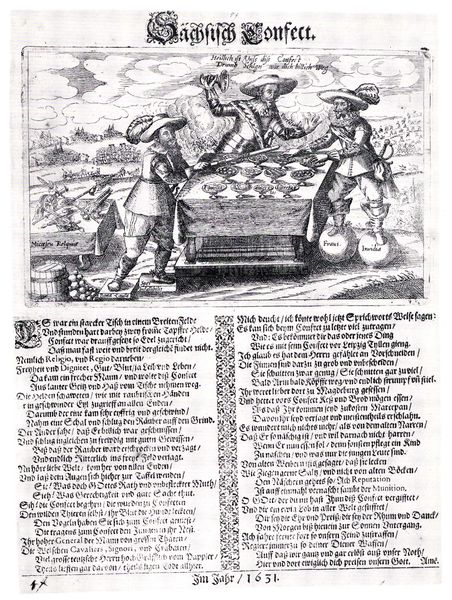
Titel: Sächsisch Confect.
Institution: (Seriendruck)
Schlagwörter: feder, himmel, wolken, landschaft, menschen, hut, hüte, männer, tisch, zeichnung, ball, alt, bibel, federn, rahmen, teller, bild, tischtuch, feld, adel, drei, blatt, tugend, schalen, schärpe, kopfbedeckung, holzschnitt, schrift, zwei, säcke, grafik, graphik, spalten, schlacht, essen, inschrift, deutsch, jahreszahl, buch, tauben, druck, initialen, stich, seite, illustration, schwarzweiß, säbel, text, waffen, zeitung, beschriftung, initiale, überschrift, bälle, kugeln, degen, stiefel, fass, jagd, rüstung, gewehr, gedicht, plan, edelmänner, emblem, gefäße, dichtung, flugblatt, altdeutsch, schießen, steifel, pulverfass, einblattdruck, sachsen, öllampen, seriendruck, regeln, konfekt, hutfeder, kanonenkugeln, einzelblatt, sächsisch confect, sächsich konfekt, 1631, 1651, sächsisch, confect, deutsach